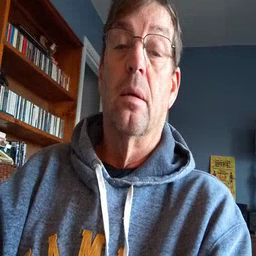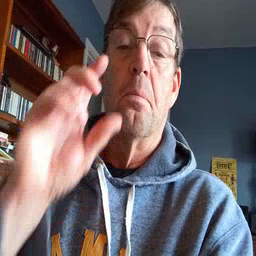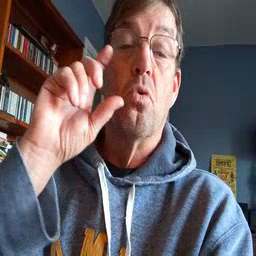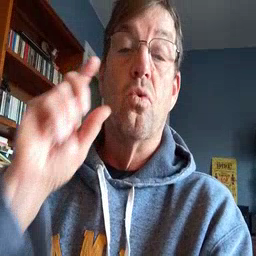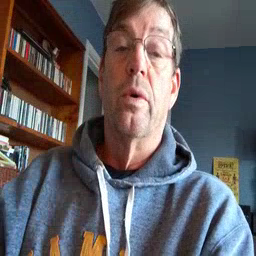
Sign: moon